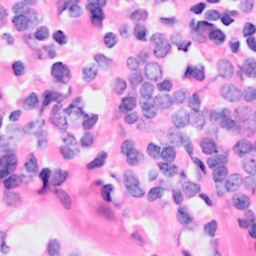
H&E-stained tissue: Breast